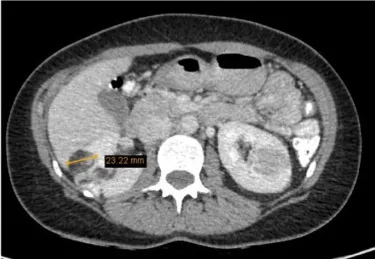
(B) Right kidney AML 2.3 cm (2022).
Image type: radiology (ct)